Question: I have following code in my form. I need to let user input date and time.
'''
<input type="datetime-local" class="form-control" id="collection_datetime" name="collection_datetime" required>
'''
When trying to automatically test form with Laravel Dusk I will always get an error.

This is what I tried this
'''
->type('collection_datetime', Carbon::now()->format('Y-m-d\TH:i'))
->type('collection_datetime', '12/31/2019 12:59 PM')
'''
non of it worked.
Any suggestion you can give me is appreciated.
Thank you
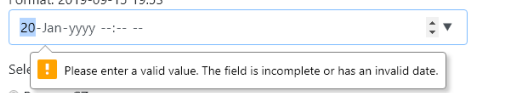
Answer: This is what worked, I hope it will help someone.
It seems to me non-trivial I hope there is prettier solution
'''
->type('collection_datetime', '13')
->type('collection_datetime', 'sep')
->keys('#collection_datetime', ['{tab}'])
->type('collection_datetime', '2019')
->keys('#collection_datetime', ['{tab}'])
->type('collection_datetime', '0104AM')
'''